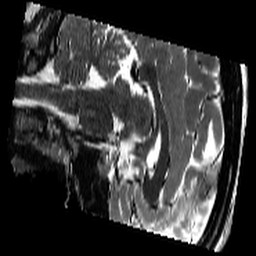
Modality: T2w
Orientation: sagittal